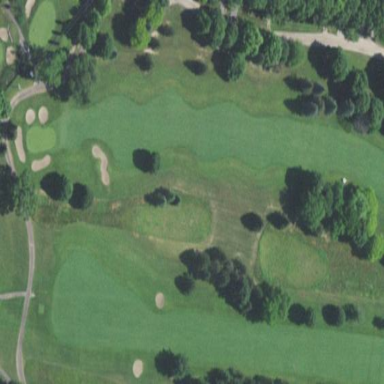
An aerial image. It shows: Grassy area serving as fairway for golf.